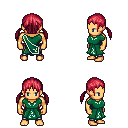
a pixel art fantasy rpg character, male body template, human, tanned skin, sash dress, metal pants, ruby red twin-tailed hairstyle, four views (front, back, left, right), 2x2 character sprite sheet, small pixel art, hard edges, no anti-aliasing